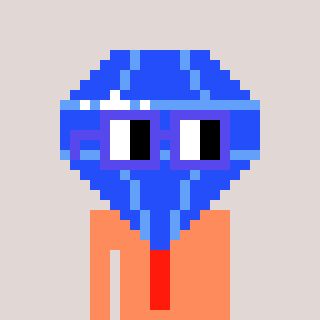
a pixel art character with square blue glasses, a blue diamond-shaped head and a peachy-colored body on a warm background